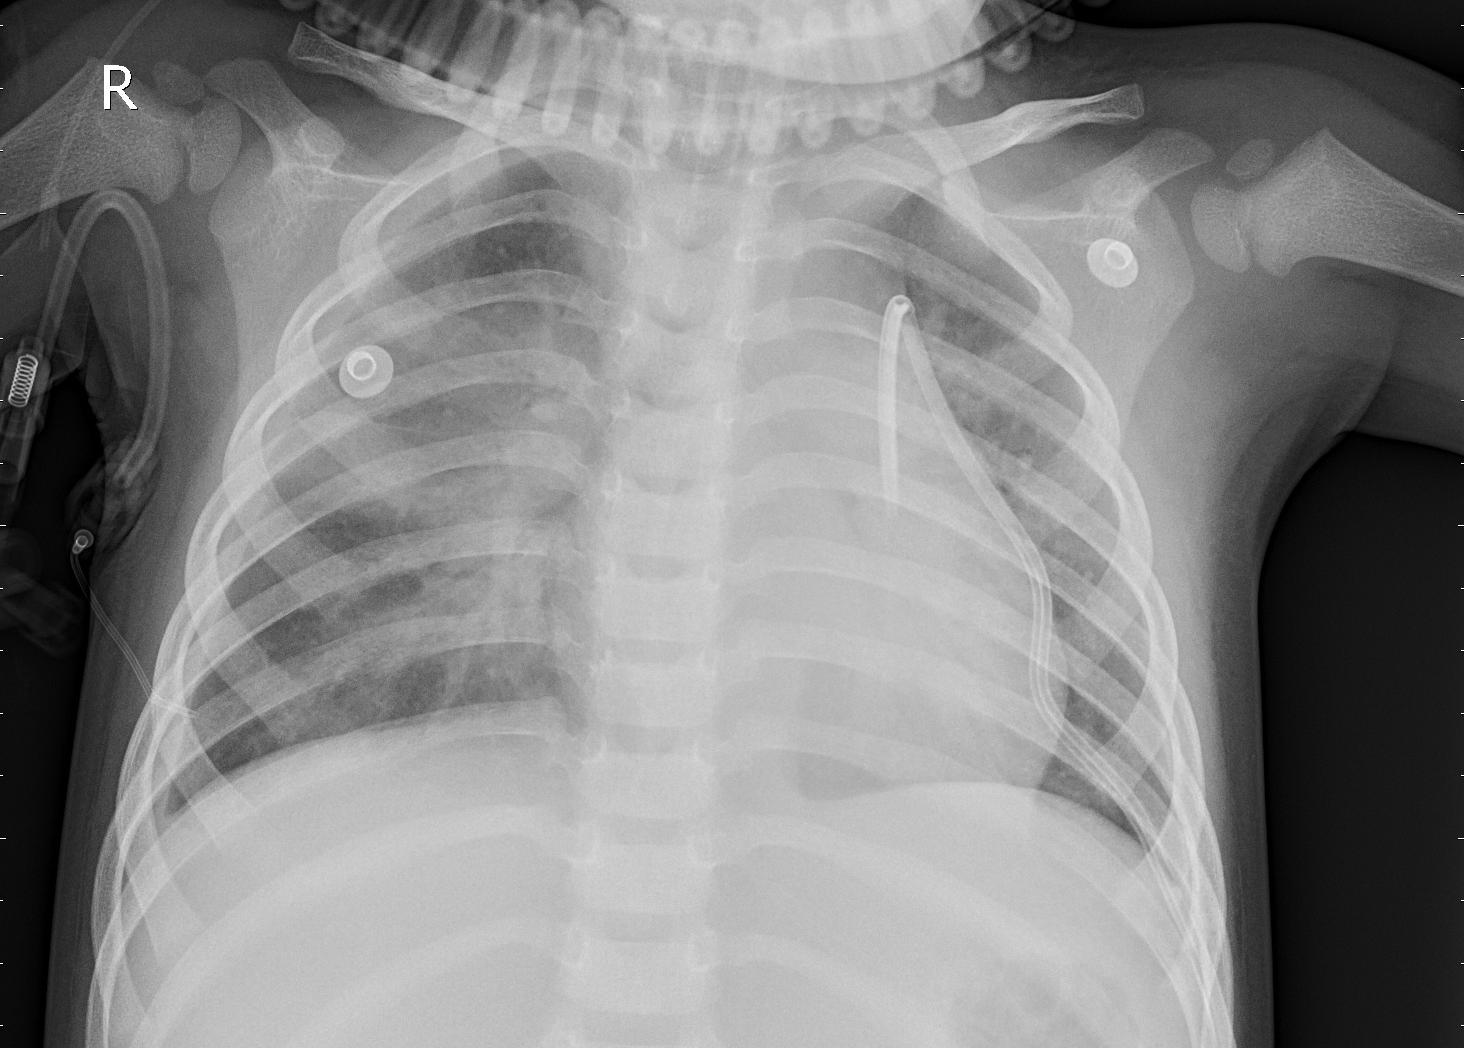
Diagnosis: PNEUMONIA